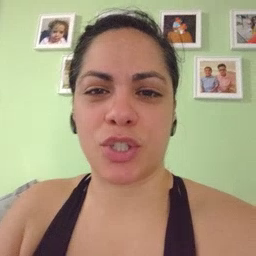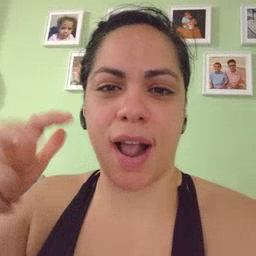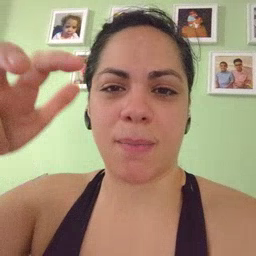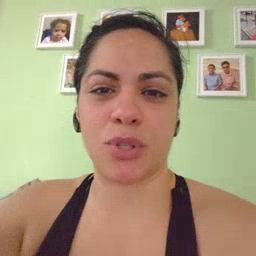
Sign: helicopter